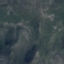
Land use / land cover: HerbaceousVegetation